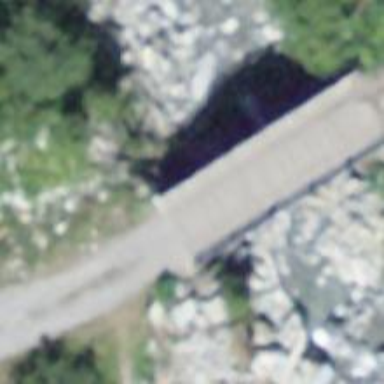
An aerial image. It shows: Track crossing bridge with grade 2 tracktype.